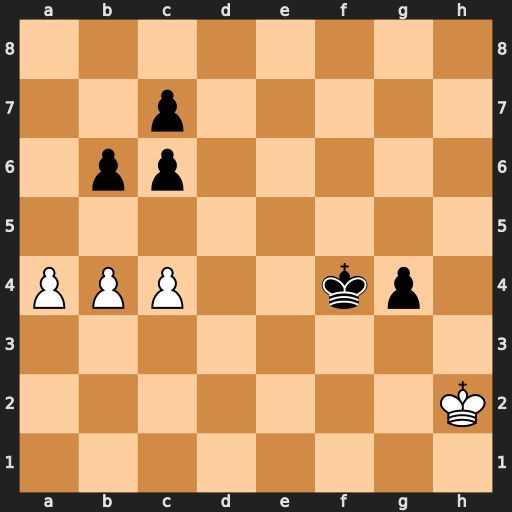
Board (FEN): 8/2p5/1pp5/8/PPP2kp1/8/7K/8
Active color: w
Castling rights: -
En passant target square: -
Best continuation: a5 Kf3 Kg1